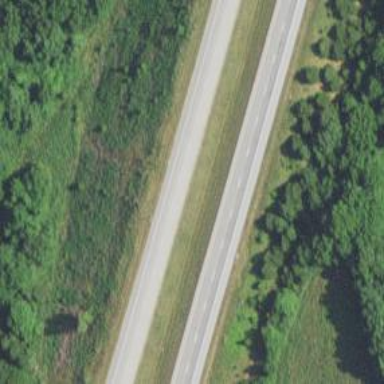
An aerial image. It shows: This image shows trunk highway that functions as expressway.